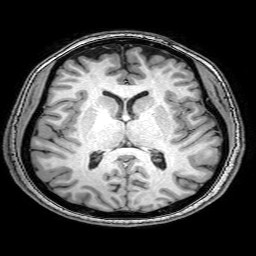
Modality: T1w
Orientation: coronal
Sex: female
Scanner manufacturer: philips
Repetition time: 0.008148 s
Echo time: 0.00373 s